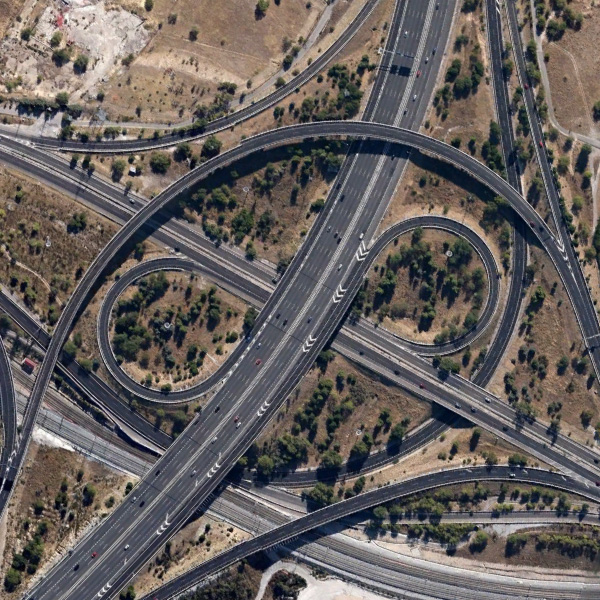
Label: Viaduct